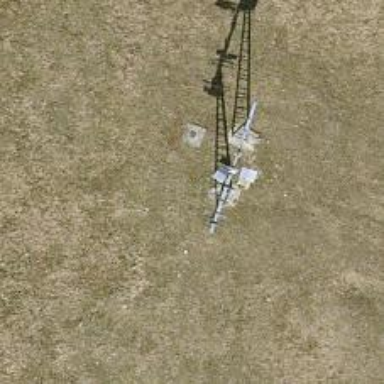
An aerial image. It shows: Pylon used for aerialway.